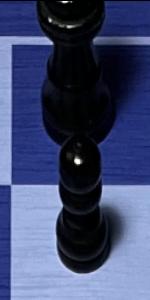
Label: Pawn_Black